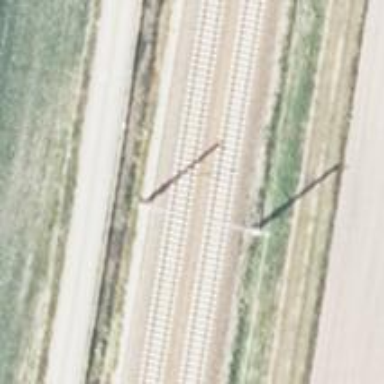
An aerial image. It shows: Milestone along the railway with catenary mast.